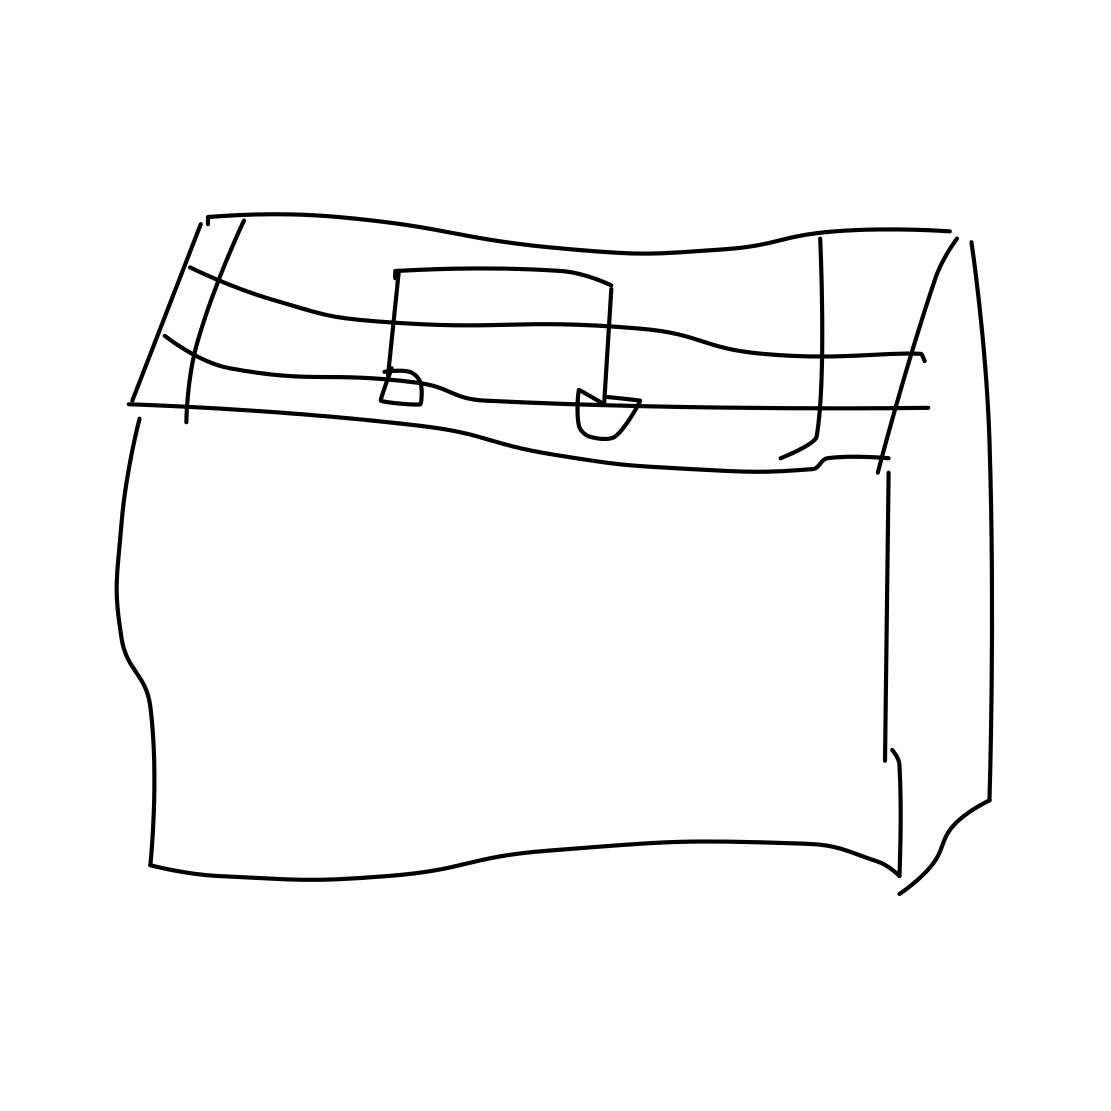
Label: suitcase